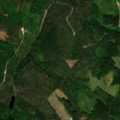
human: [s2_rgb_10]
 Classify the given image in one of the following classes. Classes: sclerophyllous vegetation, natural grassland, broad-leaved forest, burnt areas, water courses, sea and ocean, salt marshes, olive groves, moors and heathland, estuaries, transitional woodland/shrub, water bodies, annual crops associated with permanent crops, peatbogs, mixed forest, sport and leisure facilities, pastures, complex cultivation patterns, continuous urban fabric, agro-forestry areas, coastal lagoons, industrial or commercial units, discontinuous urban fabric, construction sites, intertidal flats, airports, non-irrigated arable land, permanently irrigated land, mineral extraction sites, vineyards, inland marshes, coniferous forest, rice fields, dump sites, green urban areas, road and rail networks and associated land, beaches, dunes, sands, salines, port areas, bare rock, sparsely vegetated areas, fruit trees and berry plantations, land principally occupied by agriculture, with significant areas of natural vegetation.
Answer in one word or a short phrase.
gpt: coniferous forest, mixed forest